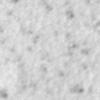
Label: no_change